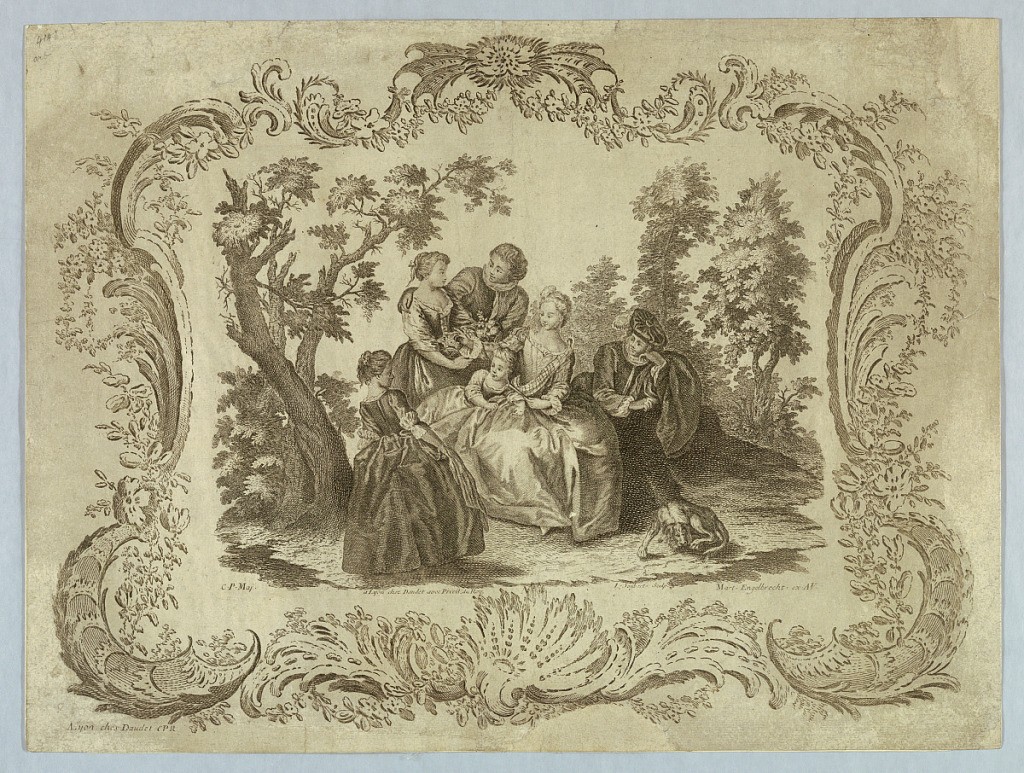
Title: Group in a Landscape
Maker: Louis Joubert, French, active 1758 - 1786
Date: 1758–1786
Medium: Engraving on paper
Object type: Print
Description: Group in a landscape.